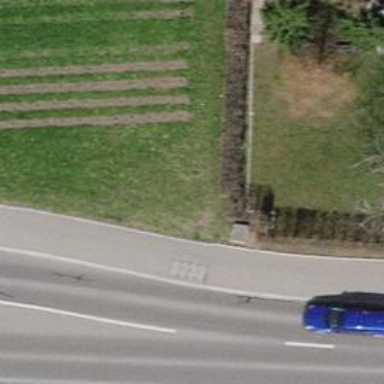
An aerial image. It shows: Hedge barrier.